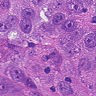
Metastatic tissue present: yes